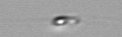
Label: flagellate_morphotype3